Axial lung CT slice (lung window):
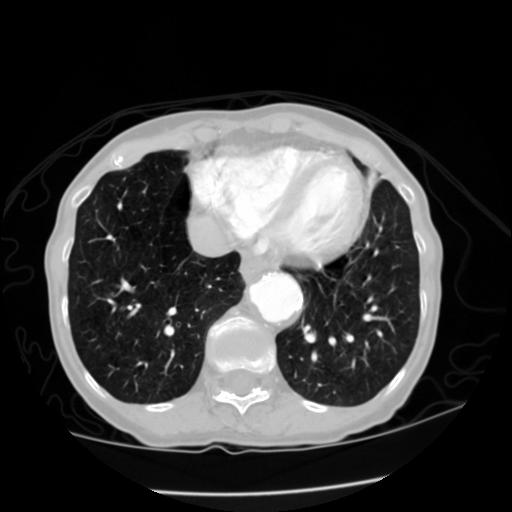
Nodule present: no